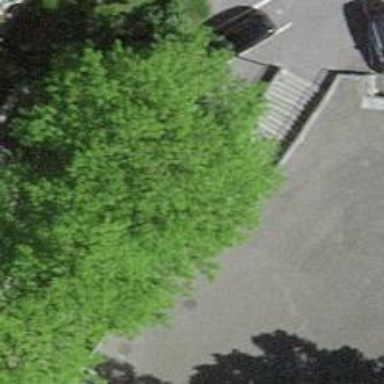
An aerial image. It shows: Concrete steps.